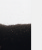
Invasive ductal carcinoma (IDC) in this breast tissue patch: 0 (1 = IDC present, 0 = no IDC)